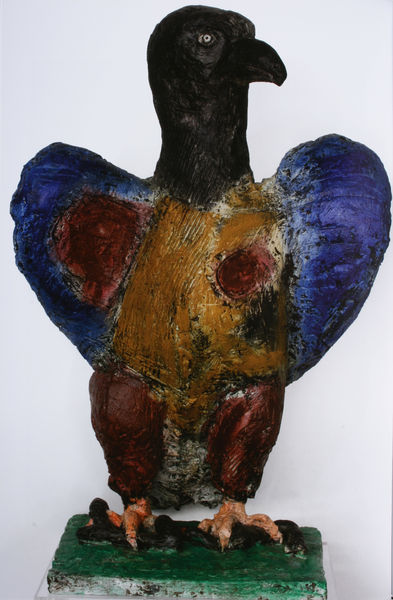
Titel: Adler
Künstler: Markus Lüpertz
Institution: Privatsammlung
Schlagwörter: adler, blau, flügel, kopf, vogel, grün, ocker, brust, bunt, schwarz, rot, gefieder, sockel, auge, keramik, skulptur, ton, füße, schnabel, farben, plastik, podest, foto, fotografie, krallen, photo, greif, bemalung, objekt, glasur, fänge, gummiadler